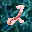
Label: 2